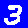
Digit: 3